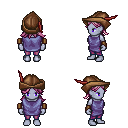
a pixel art fantasy rpg character, female body template, dark elf, purple skin, chain tabard jacket, magenta pants, pink loose hair, leather cap, leather bracers, four views (front, back, left, right), 2x2 character sprite sheet, small pixel art, hard edges, no anti-aliasing